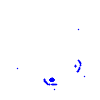
Particle: pion